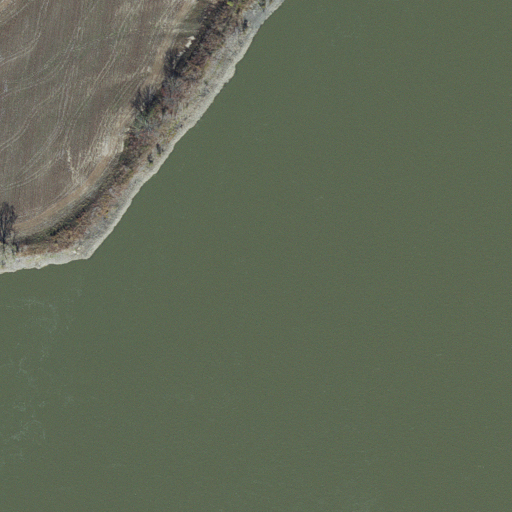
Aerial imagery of levee in Arkansas named Lodlow Revetment containing open water, cultivated crops, and herbaceous wetlands